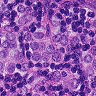
Metastatic tissue present: yes